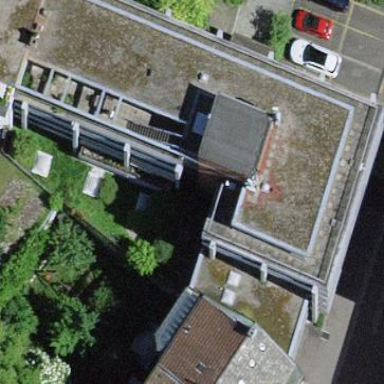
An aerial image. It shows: Office building.